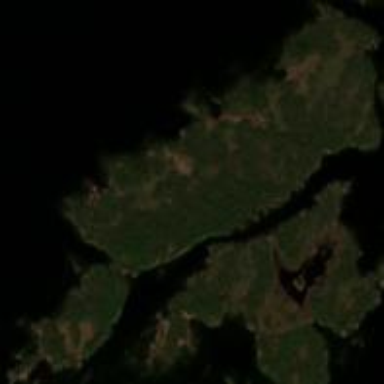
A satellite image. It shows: Islet.